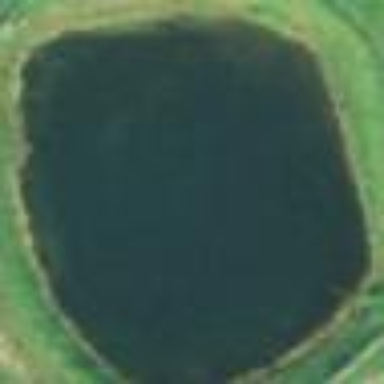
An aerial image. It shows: Pond with natural water.